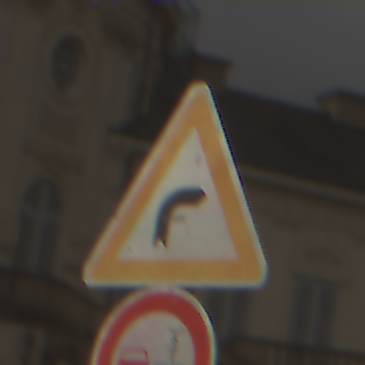
Verkehrszeichen: KurveRechts
Zusatzzeichen unten: VerbotUeberholenEinspurigeFahrzeuge
Umgebung: Outdoor, Suburban
Tageszeit: MorningAfternoon
Wetter: Overcast
Licht: Natural
Jahreszeit: NotSpecified
Kontrast: LowContrast